Field crop: maize
Growth stage: 2
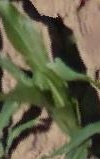
Species: maize